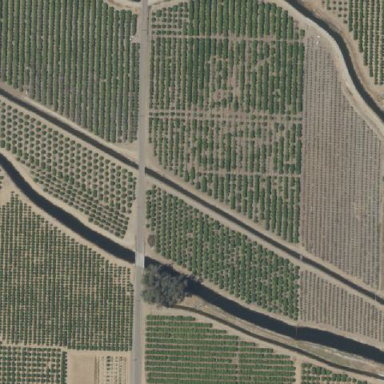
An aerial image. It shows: Picturesque agricultural property dedicated to orange trees within orchard.